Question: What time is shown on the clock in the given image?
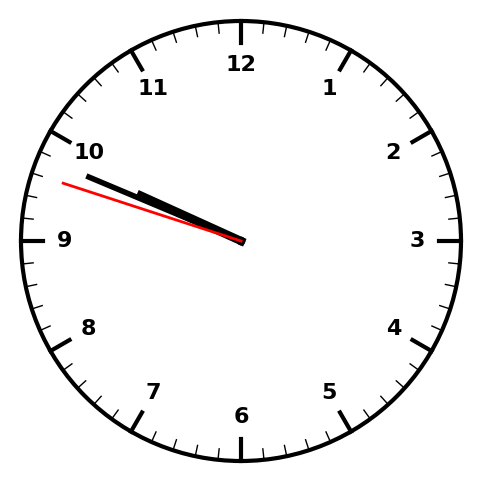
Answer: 09:48:48